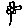
Label: flower